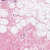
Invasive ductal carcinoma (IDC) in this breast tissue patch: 0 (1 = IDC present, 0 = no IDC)